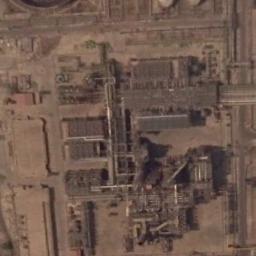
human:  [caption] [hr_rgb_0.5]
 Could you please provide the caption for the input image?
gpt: There are many buildings of different shapes next to the thermal power station .

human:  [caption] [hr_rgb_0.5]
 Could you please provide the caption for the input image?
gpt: There are many machines, Equipment and pipelines in thermal power stations .

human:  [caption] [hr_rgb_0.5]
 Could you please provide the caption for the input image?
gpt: There are two identical thermal power stations in the middle of the lawn .

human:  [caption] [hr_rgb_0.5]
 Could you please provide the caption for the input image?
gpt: The thermal power station is on the bare land next to some buildings .

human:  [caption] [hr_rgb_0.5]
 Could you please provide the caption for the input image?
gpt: There are some buildings on the thermal power station .